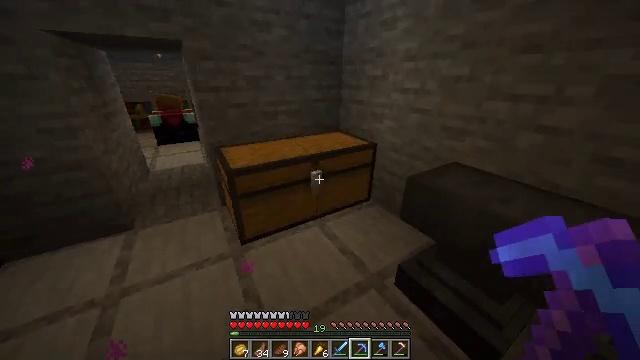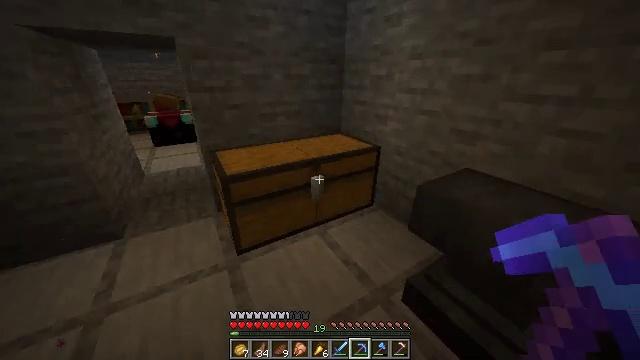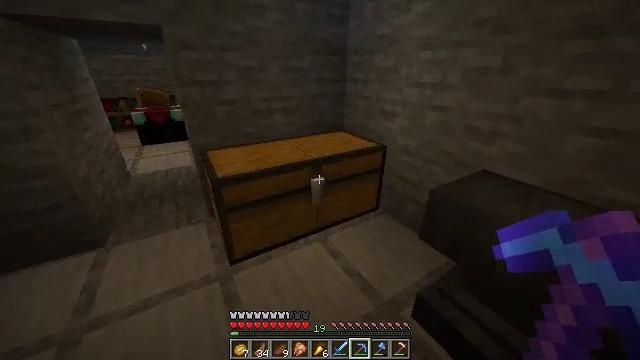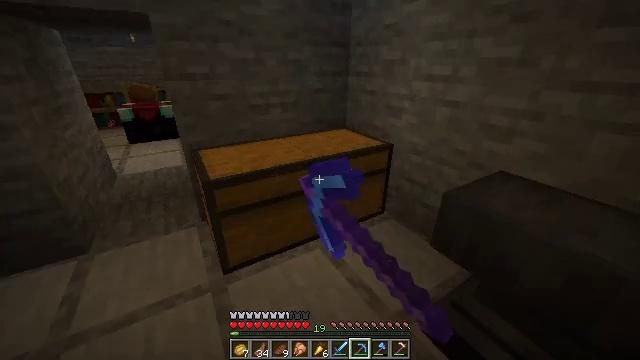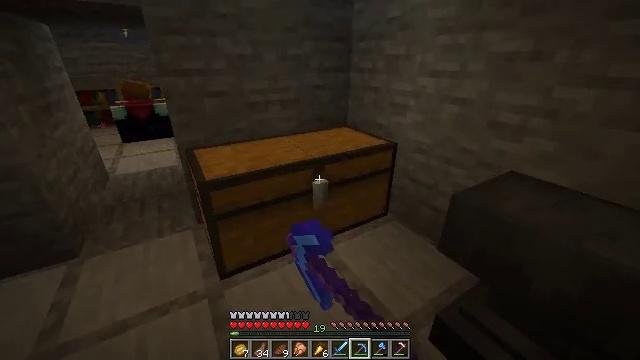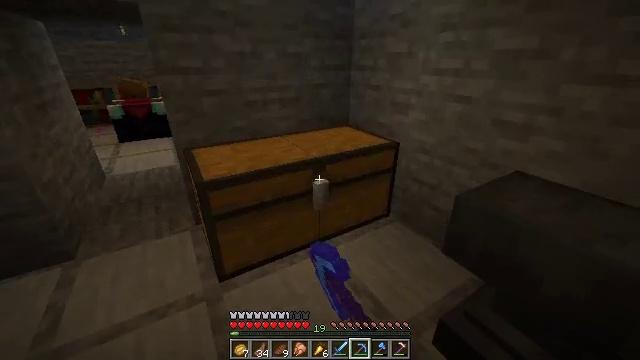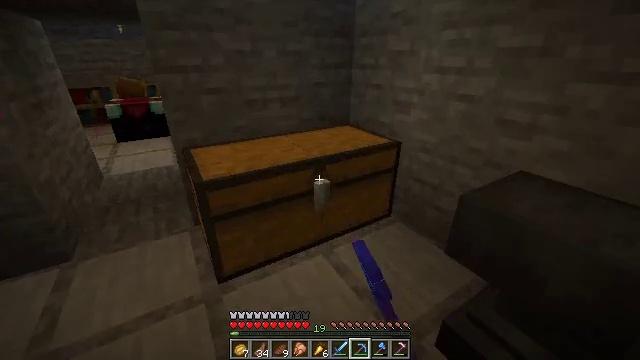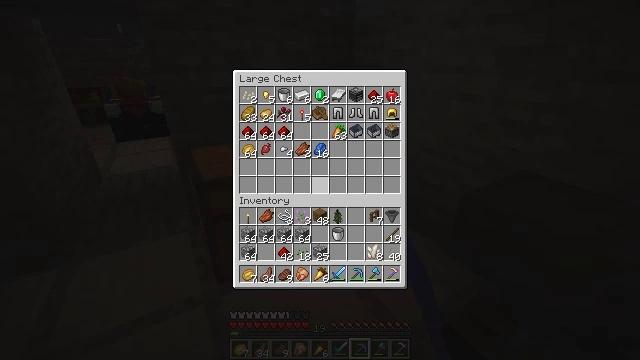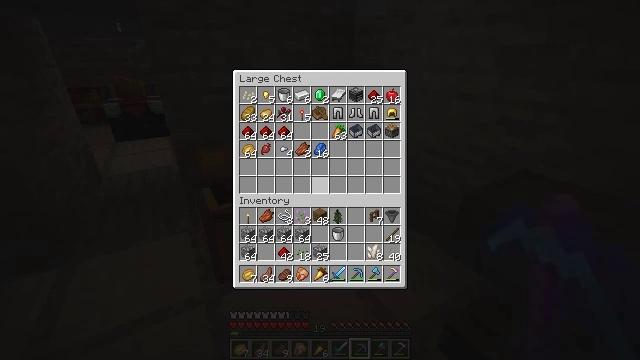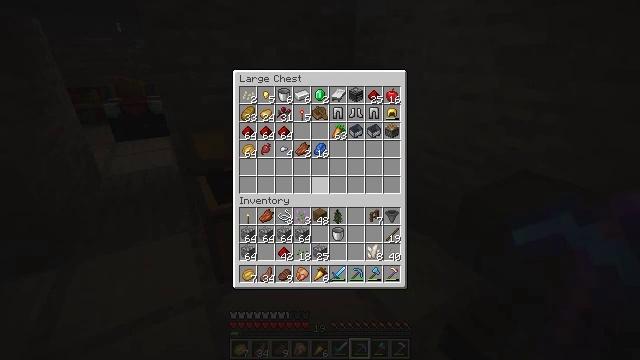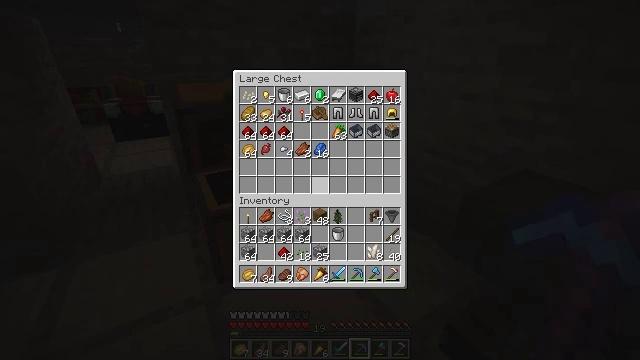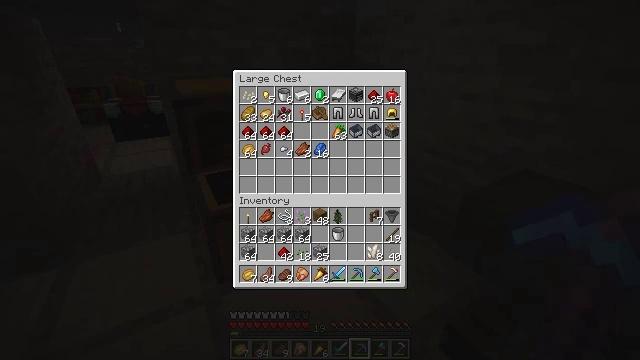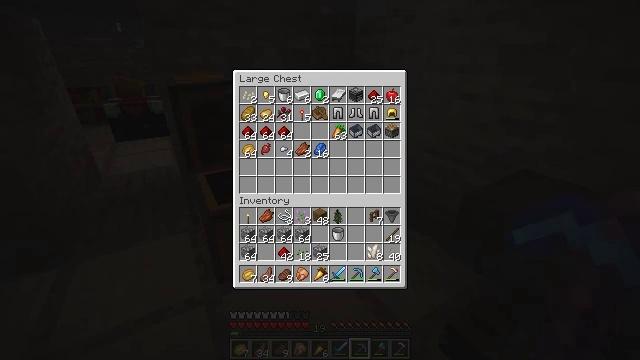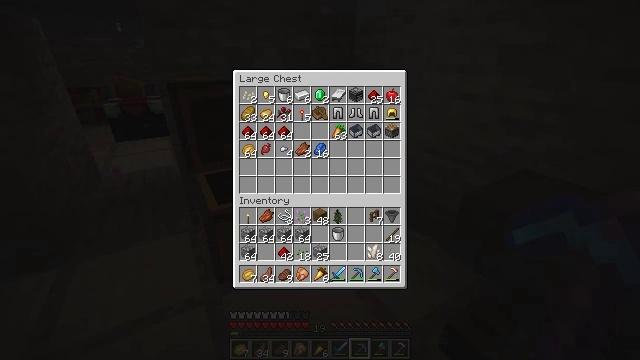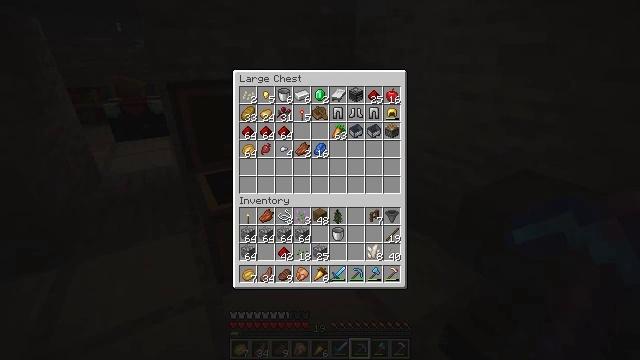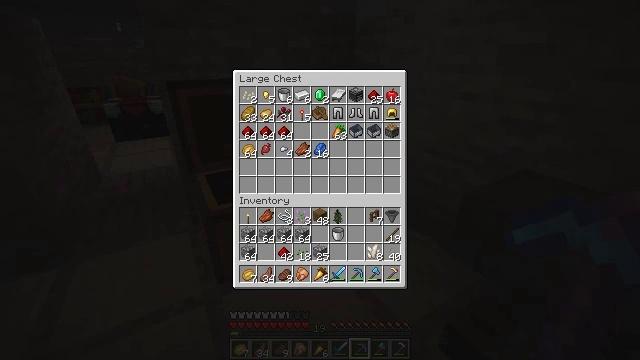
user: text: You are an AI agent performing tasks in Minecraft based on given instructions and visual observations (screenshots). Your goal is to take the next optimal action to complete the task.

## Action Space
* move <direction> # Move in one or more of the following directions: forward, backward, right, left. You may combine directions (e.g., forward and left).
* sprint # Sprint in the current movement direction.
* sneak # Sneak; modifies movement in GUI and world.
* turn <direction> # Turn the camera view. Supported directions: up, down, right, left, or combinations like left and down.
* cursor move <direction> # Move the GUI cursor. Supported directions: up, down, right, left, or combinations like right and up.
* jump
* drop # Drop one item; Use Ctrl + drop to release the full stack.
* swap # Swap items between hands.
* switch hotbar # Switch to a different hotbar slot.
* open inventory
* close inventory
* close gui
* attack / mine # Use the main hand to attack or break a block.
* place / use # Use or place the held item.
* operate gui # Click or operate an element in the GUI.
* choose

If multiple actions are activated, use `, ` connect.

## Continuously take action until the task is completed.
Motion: motion action
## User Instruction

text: Gather wheat by left-clicking on it.
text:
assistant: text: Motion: no_op
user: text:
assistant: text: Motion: use / place
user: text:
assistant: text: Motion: use / place
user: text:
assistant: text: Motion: use / place
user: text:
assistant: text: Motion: no_op
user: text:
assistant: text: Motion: no_op
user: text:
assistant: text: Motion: no_op
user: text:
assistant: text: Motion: no_op
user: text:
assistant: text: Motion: no_op
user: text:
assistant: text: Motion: no_op
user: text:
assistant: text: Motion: turn right and down
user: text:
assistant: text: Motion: no_op
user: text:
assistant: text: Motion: no_op
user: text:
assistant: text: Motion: no_op
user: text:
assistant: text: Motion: no_op
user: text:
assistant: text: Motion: no_op
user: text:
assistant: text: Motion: no_op
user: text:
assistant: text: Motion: no_op
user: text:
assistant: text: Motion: no_op
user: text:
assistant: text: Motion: no_op
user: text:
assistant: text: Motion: no_op
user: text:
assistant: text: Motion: no_op
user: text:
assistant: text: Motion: no_op
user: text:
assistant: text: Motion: no_op
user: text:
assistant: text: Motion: no_op
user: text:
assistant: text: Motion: no_op
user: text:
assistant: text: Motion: turn up
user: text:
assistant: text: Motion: turn up
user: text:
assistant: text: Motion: turn up
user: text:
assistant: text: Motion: no_op